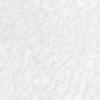
Label: no_change